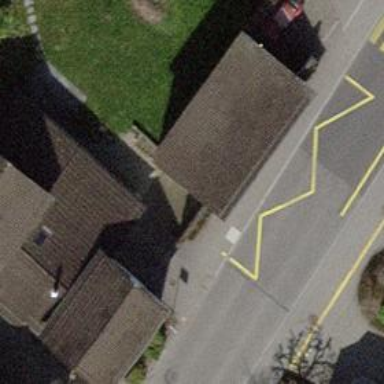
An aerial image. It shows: Bus stop with platform for public transport.